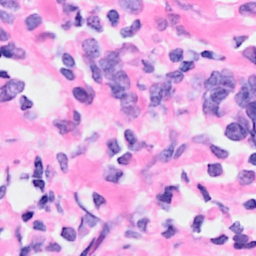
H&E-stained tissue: Breast